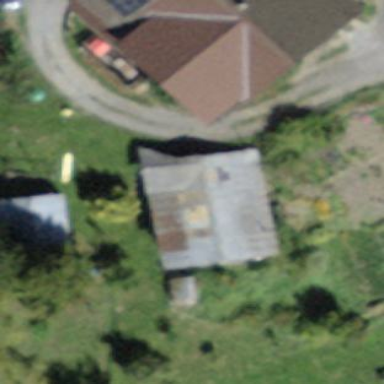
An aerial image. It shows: Barn.